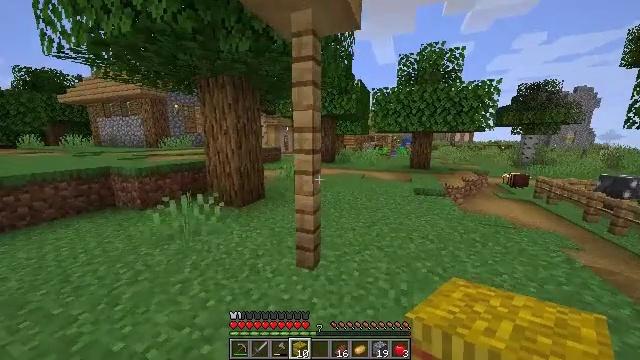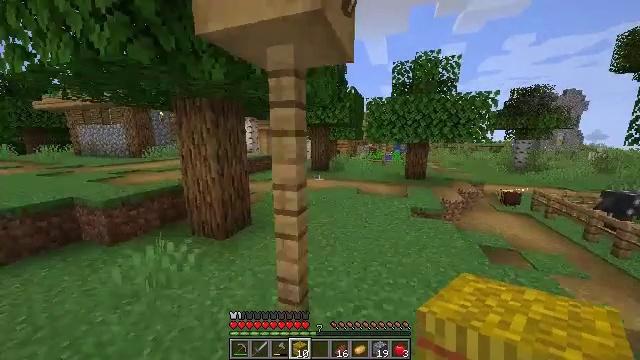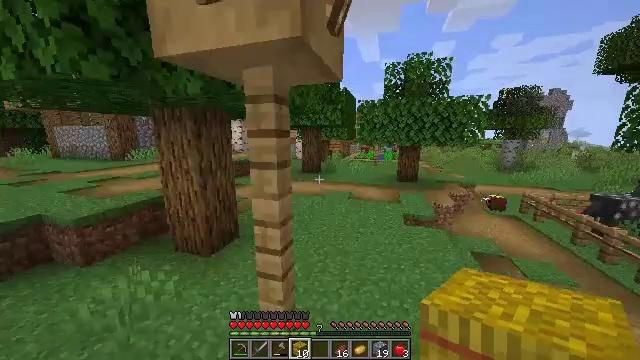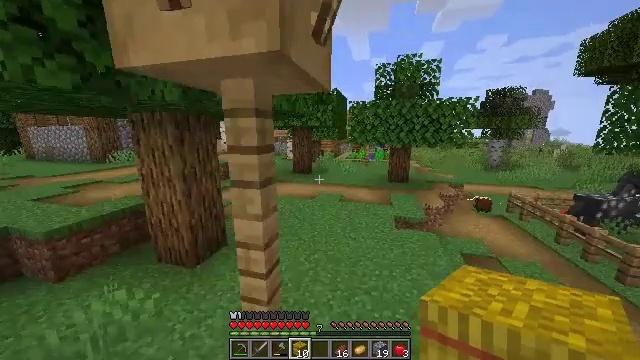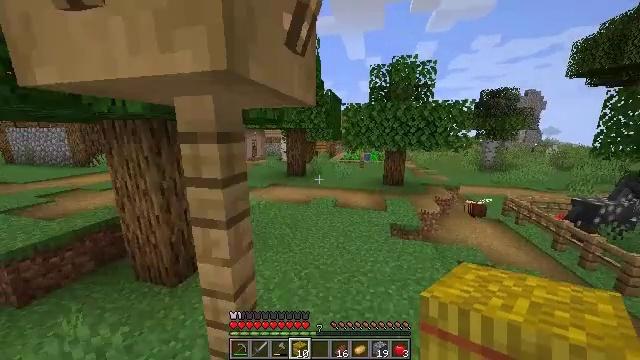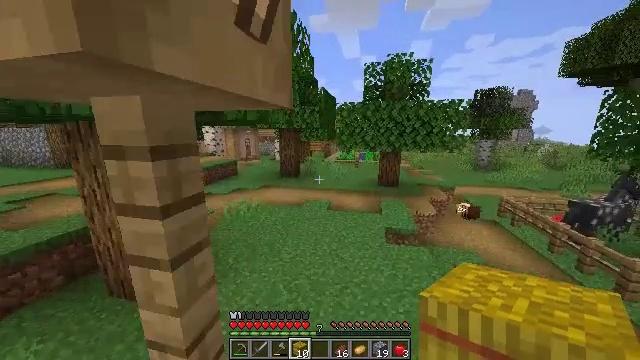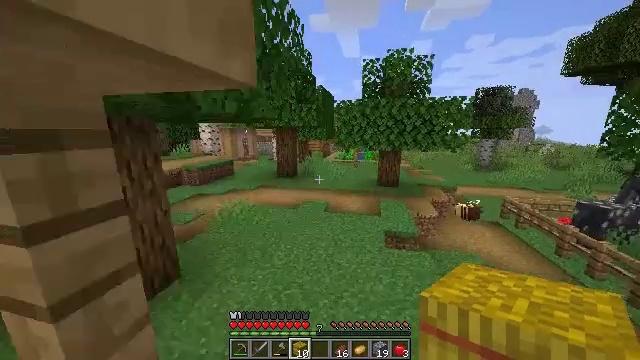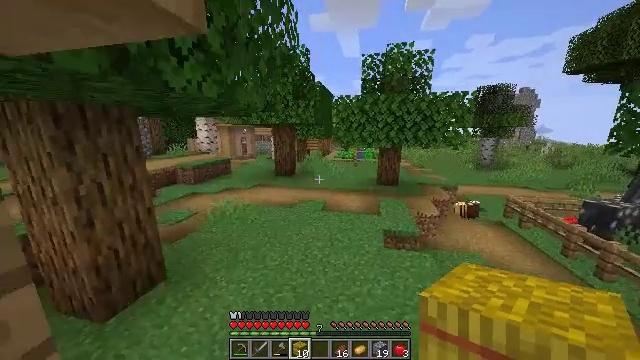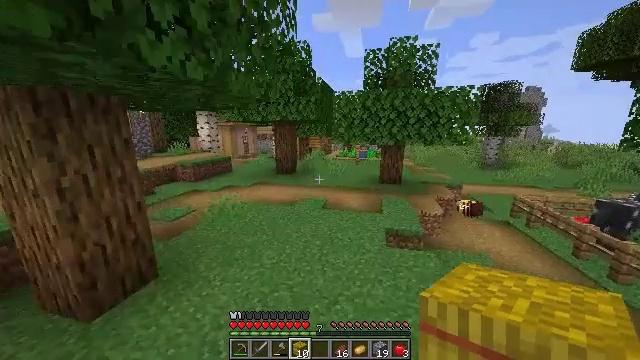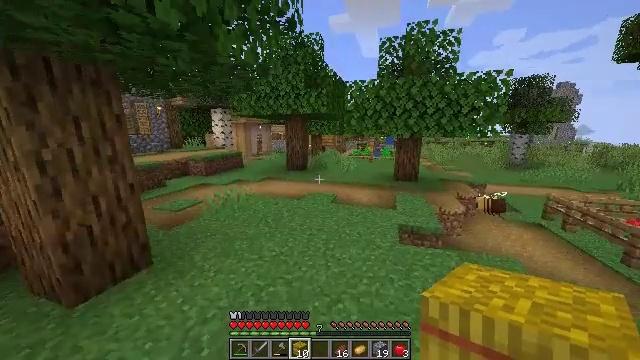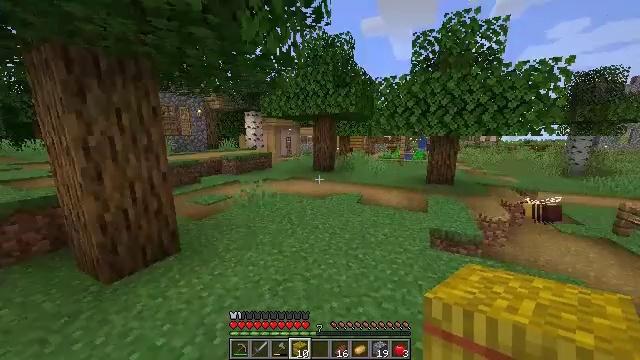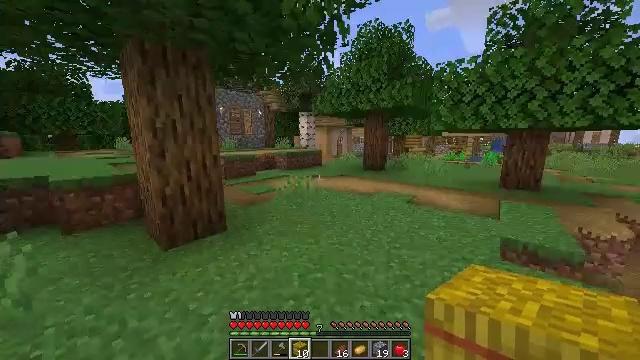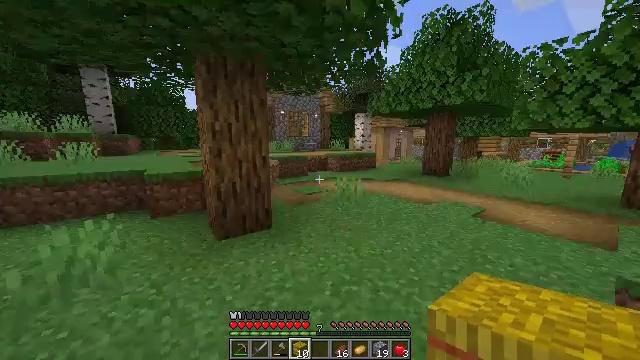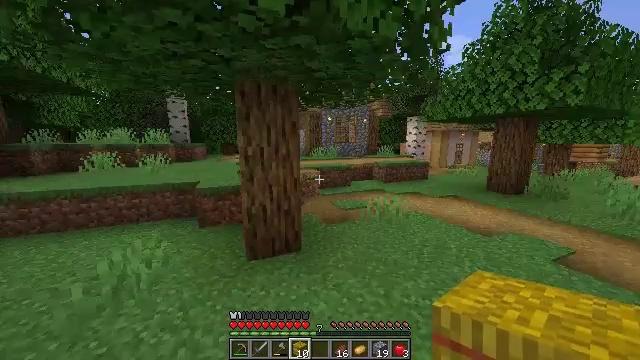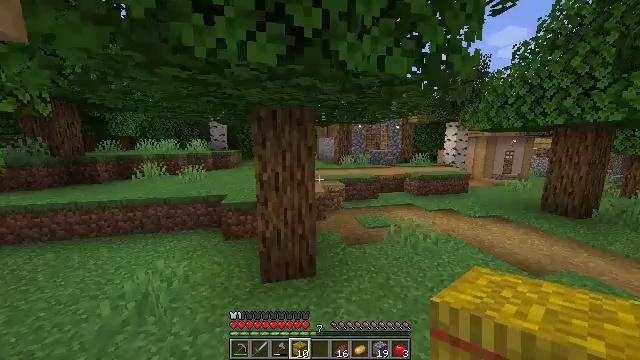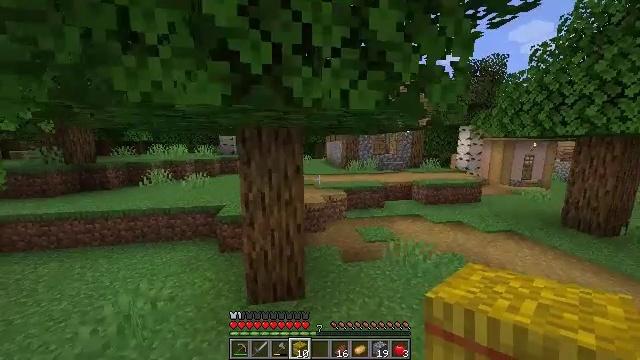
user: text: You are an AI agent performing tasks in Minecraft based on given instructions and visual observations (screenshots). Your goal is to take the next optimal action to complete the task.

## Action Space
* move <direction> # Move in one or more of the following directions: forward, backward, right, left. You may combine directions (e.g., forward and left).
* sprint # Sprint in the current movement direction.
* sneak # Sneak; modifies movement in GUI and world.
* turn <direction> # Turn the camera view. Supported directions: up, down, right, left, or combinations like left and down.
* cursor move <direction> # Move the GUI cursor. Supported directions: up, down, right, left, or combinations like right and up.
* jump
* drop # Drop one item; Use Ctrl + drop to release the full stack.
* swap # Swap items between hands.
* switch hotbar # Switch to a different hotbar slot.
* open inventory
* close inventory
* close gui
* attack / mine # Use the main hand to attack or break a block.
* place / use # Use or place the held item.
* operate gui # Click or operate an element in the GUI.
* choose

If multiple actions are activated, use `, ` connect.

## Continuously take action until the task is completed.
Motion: motion action
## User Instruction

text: Attack the hay block to get hay.
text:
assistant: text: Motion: move forward and move right, sprint, turn right, jump
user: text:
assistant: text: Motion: move forward and move right, sprint, turn right, jump
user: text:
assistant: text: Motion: move forward and move right, sprint, turn right, jump
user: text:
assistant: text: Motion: move forward and move right, sprint, turn right, jump
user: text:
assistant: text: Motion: move forward and move right, sprint, turn right, jump
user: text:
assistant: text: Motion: move forward and move right, sprint, jump
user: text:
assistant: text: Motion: move forward and move right, sprint, jump
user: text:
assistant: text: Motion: move forward and move right, sprint, jump
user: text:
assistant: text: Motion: move forward and move right, sprint, turn left, jump
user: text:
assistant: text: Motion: move forward and move right, sprint, turn left and up, jump
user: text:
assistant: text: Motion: move forward and move right, sprint, turn left, jump
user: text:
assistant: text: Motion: move forward and move right, sprint, turn left, jump
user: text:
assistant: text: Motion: move forward and move right, sprint, turn left, jump
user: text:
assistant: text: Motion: move forward and move right, sprint, turn left, jump
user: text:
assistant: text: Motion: move forward and move right, sprint, turn left, jump
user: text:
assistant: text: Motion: move forward and move right, sprint, jump
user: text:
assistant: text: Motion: move forward and move right, sprint, turn left, jump
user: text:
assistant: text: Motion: move forward and move right, sprint, jump
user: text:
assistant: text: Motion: move forward and move right, sprint, turn left, jump
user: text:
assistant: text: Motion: move forward and move right, sprint, jump
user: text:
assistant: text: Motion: move forward and move right, sprint, jump
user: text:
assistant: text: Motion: move forward and move right, sprint, jump
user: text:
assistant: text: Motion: move forward and move right, sprint, turn left, jump
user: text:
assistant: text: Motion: move forward and move right, sprint, turn left, jump
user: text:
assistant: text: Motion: move forward and move right, sprint, turn left, jump
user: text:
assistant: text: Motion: move forward and move right, sprint, turn left, jump
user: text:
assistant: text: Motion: move forward and move right, sprint, jump
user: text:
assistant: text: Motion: move forward and move right, sprint, jump
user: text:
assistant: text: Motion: move forward and move right, sprint, jump
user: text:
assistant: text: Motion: move forward and move right, sprint, jump